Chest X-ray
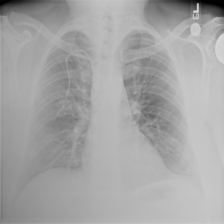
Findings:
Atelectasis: negative
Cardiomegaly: negative
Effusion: negative
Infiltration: negative
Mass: negative
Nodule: negative
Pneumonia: negative
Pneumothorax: negative
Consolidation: negative
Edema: negative
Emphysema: negative
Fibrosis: negative
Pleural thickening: negative
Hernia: negative